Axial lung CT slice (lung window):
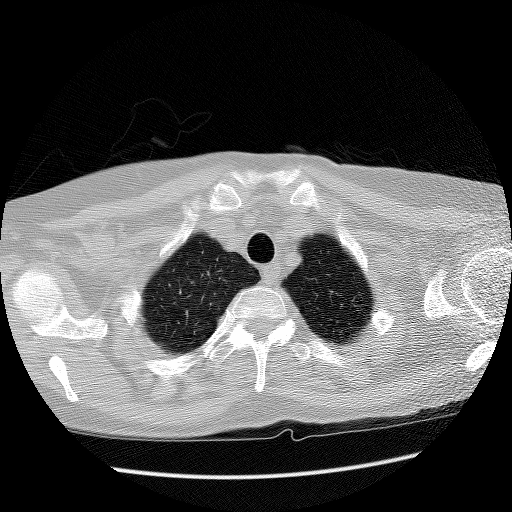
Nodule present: no